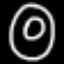
Label: donut